Question: I am having some weired problem with 9-patch image in my android app.
I want to make a line across a screen with a simple png. After creating 9-patch from it I've simply added it as a drawable to 'ImageView' container. Unfortunatelly it doesn't want to stretch and still has this same dimmensions. Because I've never used 9-patch png I have no idea what am I doing wrong and also searching in Google is not so helpful, because there are only info, how you can make one, now how you can use it.
This is my code fragment from xml file:
'''
<ImageView
android:layout_width="fill_parent"
android:layout_height="wrap_content"
android:src="@drawable/testpng" />
'''
and this is a image I want to add:

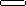
Answer: I found an answer to my question. The missing thing was one line of code 'android:scaleType="fitXY"'.
Now it looks like this
'''
<ImageView
android:layout_width="fill_parent"
android:layout_height="wrap_content"
android:scaleType="fitXY"
android:src="@drawable/testpng" />
'''